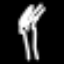
Label: palm tree